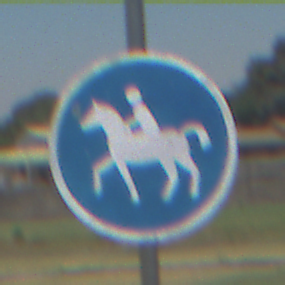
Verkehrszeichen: Reitweg
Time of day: Midday
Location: Outdoor (Nature)
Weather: Clear
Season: NotSpecified
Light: Natural